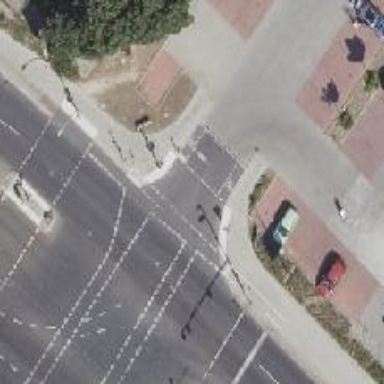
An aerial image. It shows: Road with traffic signals.